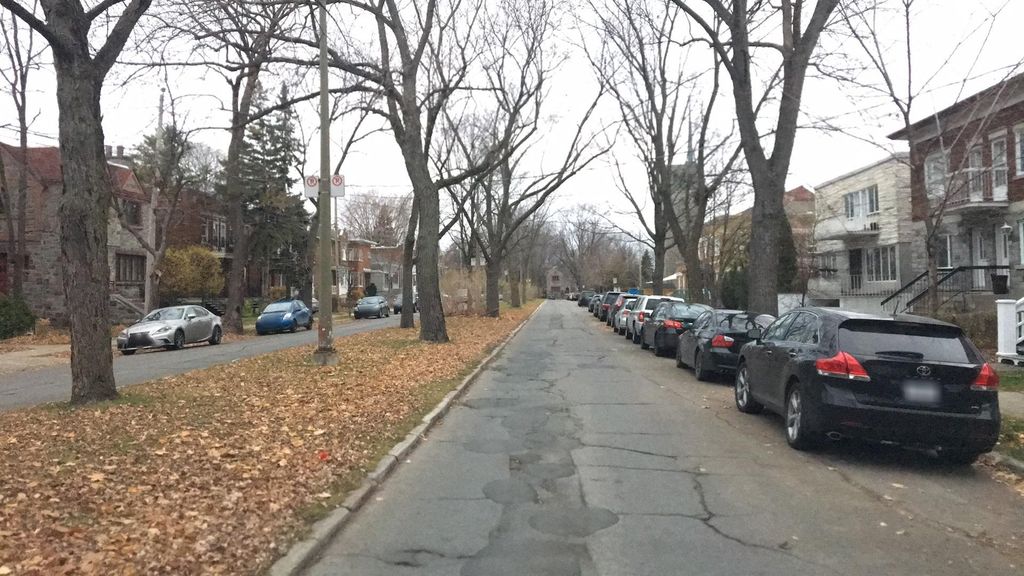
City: montreal